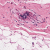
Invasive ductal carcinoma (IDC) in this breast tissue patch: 0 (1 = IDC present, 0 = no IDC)